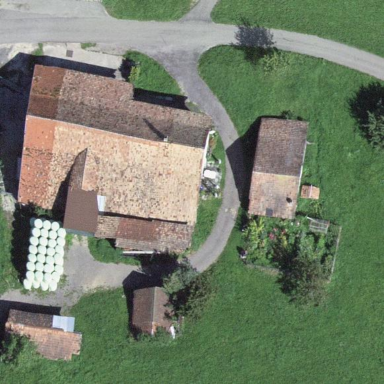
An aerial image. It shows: Farmyard area.